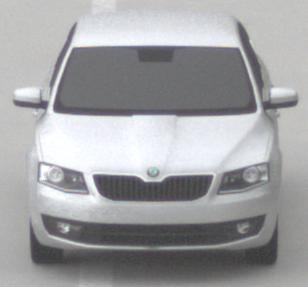
Make: Skoda
Model: Octavia 1.2 TSI
Detailed model: Octavia (III) Limousine
Model produced from: 2013/02
Model produced until: 2015/04
Doors: 5
Color: white
Road condition: dry road
Daytime: midday
Contrast: low contrast